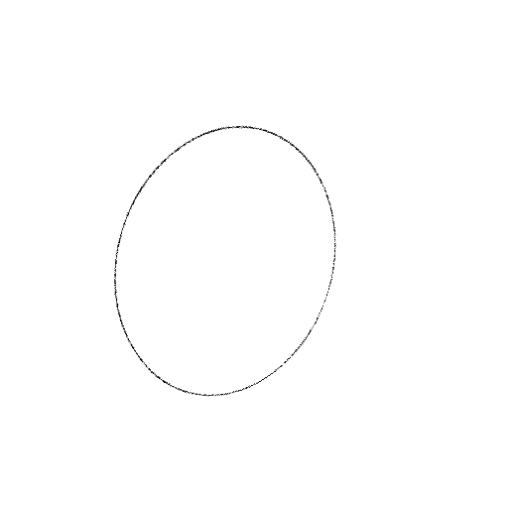
Crossing number: 0